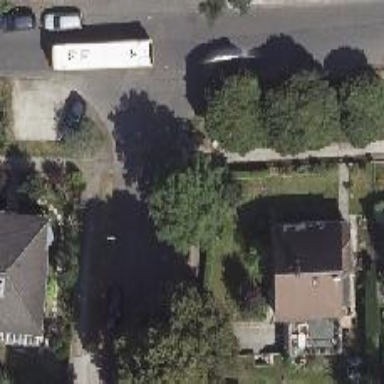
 and fine gravel sidewalks on both sides as well."